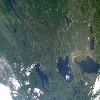
Label: land